Question: This is what I have:

How do I make it so the label contains the current path to the desktop, and how do I make it so when they hit choose, they can choose an install location, and then set the label to contain that path? Thanks!
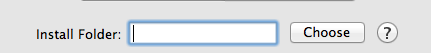
Answer: '''
-(IBAction) choose : (id)sender;
{
NSOpenPanel *panel = [NSOpenPanel openPanel];
[panel setCanChooseDirectories:YES];
if ([panel respondsToSelector:@selector(beginWithCompletionHandler:)]) {
//Mac OS X 10.6 and later
[panel beginWithCompletionHandler:^(NSInteger result) {
if (result == NSFileHandlingPanelOKButton) { // Only if not cancelled
NSArray *urls = [panel URLs];
[text setStringValue:[[urls objectAtIndex:0]path]];
[panel orderOut:nil];
}
}];
}
else{
NSInteger result = [panel runModal];
if (result == NSFileHandlingPanelOKButton) {
NSArray *urls = [panel URLs];
[text setStringValue:[[urls objectAtIndex:0]path]];
[panel orderOut:nil];
}
}
}
- (void) awakeFromNib
{
NSString *docsDir = [NSHomeDirectory() stringByAppendingPathComponent: @"Desktop"];
[text setStringvalue: docsDir];
}
'''